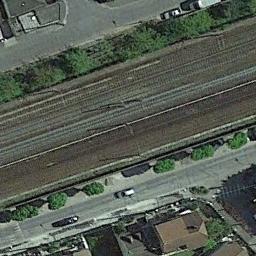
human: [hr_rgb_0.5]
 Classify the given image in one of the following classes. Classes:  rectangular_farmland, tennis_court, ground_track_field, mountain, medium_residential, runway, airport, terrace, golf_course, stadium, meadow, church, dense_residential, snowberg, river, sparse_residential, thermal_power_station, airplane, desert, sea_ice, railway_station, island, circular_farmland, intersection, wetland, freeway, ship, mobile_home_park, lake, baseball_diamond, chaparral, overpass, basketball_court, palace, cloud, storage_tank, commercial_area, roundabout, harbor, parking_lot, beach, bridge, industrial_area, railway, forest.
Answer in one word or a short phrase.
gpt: railway